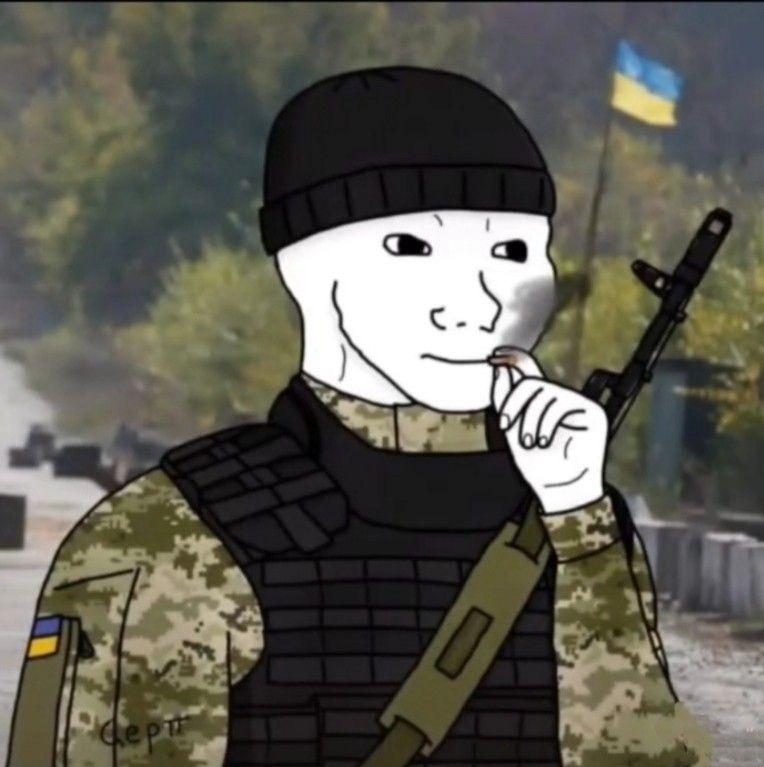
Label: 5_Wojak_with_Background